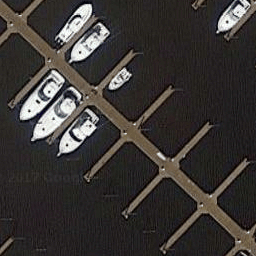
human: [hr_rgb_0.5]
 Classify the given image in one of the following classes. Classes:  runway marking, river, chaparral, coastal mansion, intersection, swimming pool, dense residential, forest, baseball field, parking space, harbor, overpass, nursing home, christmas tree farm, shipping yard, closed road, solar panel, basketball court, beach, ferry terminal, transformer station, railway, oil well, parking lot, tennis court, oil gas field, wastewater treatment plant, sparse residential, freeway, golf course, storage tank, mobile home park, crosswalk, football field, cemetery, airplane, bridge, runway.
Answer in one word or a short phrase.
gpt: harbor